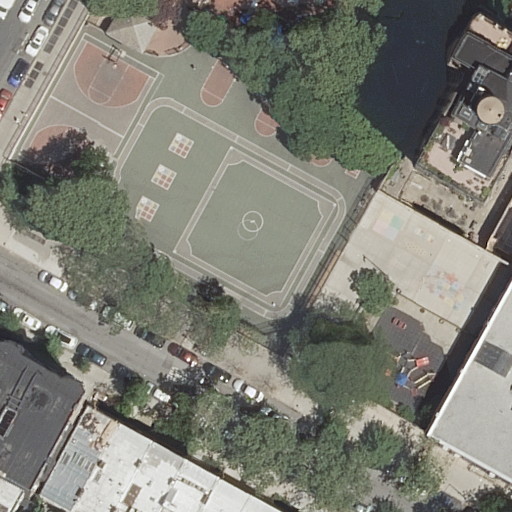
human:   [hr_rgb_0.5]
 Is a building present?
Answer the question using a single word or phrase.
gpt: yes

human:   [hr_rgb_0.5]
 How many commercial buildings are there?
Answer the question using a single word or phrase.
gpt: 0

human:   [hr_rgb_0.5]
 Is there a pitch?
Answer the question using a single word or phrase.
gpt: yes

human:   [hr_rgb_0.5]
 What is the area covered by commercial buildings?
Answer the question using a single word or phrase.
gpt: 0m2

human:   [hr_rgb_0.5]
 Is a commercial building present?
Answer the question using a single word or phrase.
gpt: no

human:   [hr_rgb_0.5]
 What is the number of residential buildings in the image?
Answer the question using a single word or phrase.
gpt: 11

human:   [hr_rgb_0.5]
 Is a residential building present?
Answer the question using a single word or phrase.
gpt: yes

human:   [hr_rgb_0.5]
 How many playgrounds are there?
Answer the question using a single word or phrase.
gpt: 2

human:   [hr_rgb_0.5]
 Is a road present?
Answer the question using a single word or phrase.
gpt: yes

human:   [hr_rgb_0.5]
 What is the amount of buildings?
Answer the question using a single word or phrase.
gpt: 11

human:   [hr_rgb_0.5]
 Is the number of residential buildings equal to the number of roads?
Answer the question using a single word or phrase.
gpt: no

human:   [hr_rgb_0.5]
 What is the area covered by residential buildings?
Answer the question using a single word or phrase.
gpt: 5298m2

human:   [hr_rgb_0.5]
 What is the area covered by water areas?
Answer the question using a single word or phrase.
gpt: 0m2

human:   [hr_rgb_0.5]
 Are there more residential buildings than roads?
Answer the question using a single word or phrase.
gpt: yes

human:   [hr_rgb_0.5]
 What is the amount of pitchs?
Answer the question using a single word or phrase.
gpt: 2

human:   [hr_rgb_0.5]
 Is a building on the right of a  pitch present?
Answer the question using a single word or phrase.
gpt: yes

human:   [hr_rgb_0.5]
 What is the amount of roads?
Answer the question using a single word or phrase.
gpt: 7

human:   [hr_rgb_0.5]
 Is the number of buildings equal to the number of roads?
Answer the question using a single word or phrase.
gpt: no

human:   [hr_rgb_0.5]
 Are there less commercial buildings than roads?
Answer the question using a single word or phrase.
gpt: yes

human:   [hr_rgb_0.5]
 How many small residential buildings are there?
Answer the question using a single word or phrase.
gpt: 4

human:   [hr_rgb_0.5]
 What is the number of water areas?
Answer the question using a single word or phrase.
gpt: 0

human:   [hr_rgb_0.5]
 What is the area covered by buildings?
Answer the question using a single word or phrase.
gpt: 5298m2

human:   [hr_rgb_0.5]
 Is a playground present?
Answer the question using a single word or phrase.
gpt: yes

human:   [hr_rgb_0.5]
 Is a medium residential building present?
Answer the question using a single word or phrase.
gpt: yes

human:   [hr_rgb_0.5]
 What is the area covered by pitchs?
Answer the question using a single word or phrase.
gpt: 1049m2

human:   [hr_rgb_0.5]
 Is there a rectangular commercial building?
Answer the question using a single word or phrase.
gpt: no

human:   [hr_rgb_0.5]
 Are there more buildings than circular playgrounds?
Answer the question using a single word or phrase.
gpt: yes

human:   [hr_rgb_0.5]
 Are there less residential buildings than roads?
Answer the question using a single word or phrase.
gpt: no

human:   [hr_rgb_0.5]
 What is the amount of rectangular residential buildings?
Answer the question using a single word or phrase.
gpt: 9

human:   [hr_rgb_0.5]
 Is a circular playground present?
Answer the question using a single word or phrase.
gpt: no

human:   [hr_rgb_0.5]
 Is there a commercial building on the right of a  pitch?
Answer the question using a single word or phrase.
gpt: no

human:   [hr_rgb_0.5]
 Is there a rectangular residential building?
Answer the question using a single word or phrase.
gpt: yes

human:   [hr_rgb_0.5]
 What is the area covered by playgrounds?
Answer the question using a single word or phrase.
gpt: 233m2

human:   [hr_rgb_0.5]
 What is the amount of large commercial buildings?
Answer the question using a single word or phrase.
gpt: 0

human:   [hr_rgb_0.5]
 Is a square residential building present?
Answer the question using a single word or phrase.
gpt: no

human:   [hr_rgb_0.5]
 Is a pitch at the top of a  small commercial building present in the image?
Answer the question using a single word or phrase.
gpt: no

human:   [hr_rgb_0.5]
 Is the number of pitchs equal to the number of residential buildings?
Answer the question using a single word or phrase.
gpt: no

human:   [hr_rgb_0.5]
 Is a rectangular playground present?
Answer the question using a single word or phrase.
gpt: yes

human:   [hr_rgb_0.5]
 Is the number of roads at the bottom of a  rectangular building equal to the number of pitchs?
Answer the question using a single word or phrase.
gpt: no

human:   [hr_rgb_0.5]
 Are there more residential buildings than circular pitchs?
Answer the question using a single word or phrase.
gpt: yes

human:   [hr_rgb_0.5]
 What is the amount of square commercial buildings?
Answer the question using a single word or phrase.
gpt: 0

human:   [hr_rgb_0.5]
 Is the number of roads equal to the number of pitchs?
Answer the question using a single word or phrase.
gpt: no

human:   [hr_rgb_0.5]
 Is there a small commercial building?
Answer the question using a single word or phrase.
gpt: no

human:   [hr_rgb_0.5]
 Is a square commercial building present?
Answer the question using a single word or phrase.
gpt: no

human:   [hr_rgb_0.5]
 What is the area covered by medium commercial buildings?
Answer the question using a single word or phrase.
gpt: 0m2

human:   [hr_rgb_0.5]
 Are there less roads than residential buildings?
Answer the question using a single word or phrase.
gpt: yes

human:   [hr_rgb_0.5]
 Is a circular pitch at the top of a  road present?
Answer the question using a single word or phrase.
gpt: no

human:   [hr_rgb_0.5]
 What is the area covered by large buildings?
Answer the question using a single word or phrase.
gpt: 4147m2

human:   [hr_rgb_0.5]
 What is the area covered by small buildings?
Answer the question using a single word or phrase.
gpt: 185m2

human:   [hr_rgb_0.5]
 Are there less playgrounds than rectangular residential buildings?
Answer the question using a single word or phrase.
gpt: yes

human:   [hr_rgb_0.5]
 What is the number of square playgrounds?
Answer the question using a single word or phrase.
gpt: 0

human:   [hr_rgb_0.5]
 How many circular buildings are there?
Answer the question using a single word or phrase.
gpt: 0

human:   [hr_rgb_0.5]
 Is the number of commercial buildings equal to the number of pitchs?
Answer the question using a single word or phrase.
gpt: no

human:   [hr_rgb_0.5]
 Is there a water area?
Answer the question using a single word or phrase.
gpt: no

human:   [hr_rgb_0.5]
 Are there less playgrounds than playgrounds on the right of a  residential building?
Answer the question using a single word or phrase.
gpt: no

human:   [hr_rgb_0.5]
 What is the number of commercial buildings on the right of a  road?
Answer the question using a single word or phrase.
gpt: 0

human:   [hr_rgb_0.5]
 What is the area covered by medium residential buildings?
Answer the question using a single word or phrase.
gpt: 964m2

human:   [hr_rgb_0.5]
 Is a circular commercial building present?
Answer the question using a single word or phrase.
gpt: no

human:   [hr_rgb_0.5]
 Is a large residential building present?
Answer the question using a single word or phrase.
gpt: yes

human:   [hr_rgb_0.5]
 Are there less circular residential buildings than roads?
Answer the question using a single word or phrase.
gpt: yes

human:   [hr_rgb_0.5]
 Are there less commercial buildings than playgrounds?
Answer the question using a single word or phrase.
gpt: yes

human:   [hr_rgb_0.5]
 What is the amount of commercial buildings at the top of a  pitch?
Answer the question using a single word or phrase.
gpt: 0

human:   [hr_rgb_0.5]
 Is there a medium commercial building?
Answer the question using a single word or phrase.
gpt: no

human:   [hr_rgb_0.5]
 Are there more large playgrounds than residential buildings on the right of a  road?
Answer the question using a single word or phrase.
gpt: no